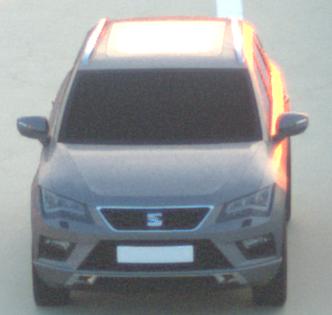
Make: SEAT
Model: Ateca 1.0 TSI Ecomotive
Detailed model: Ateca (5FP)
Model produced from: 2016/08
Model produced until: 2018/08
Doors: 5
Color: gray
Road condition: dry road
Daytime: sunrise or sunset
Contrast: medium contrast